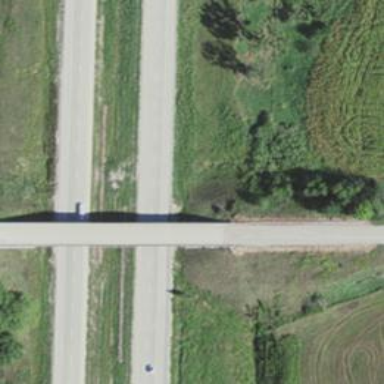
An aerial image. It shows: Viaduct bridge over secondary road.